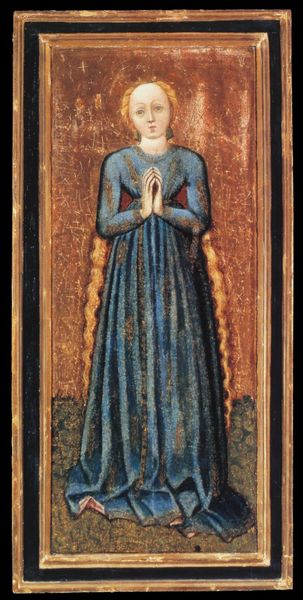
Titel: Ährenkleidmadonna aus Ehrenburg
Institution: Brixen, Diözesanmuseum
Schlagwörter: blau, gemälde, braun, frau, haar, kleid, mund, nase, schwarz, stirn, gras, blond, augen, falten, rahmen, bildnis, hände, gold, dress, female, hair, lady, woman, gown, faltenwurf, dünn, glaube, rechteck, beten, rote haare, girl, frame, fromm, redhead, frühchristlich, mary, pray, lange beine, kurzer torso, prayer, magdalene